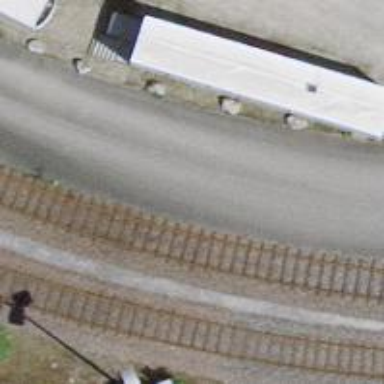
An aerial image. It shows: Single railway spur track.